已知抛物线 $\Gamma: y^2 = 2px\,(p>0)$ 的焦点 $F$ 到准线 $l$ 的距离为 $2$，
点 $D(p,0)$。过 $F$ 的直线 $l$ 交 $\Gamma$ 于 $A,B$ 两点，
过 $A,B$ 分别作 $l$ 的垂线，垂足分别为 $A_1,B_1$，
直线 $A_1D,B_1D$ 与直线 $AB$ 分别交于点 $M,N$。

\begin{enumerate}
\renewcommand{\labelenumii}{(\arabic{enumii})}

\item 求 $\Gamma$ 的方程；

\item 记 $M,N$ 的纵坐标分别为 $y_M,y_N$，当
$\dfrac{1}{y_M}+\dfrac{1}{y_N}=1$ 时，求直线 $AB$ 的斜率；

\item 设 $E$ 为 $x$ 轴上一点，记 $k_1,k_2$ 分别为直线 $ME,ND$ 的斜率，
若 $\dfrac{k_1}{k_2}$ 为定值，求点 $E$ 的坐标。
\end{enumerate}
【解答】
\paragraph{【答案】}

(1)\; $y^2=4x$

\quad (2)\; $-1$

\quad (3)\; $E\left(\dfrac12,0\right)$

\paragraph{【分析】}

(1)\; 由题意得到 $p=2$，即可求解；

(2)\; 设直线 $AB$ 的方程为 $x=my+1$，联立抛物线方程，
结合韦达定理即可求解；

(3)\; 由 (2) 结合两点斜率公式即可求解。

\paragraph{【详解】}

(1)\; 由题意知 $p=2$，所以抛物线方程为 $y^2=4x$。

\vspace{0.5em}

(2)\

由题意可设直线 $AB$ 的方程为 $x=my+1$，
设 $A(x_1,y_1)$，$B(x_2,y_2)$，
则 $A_1(-1,y_1)$，$B_1(-1,y_2)$，$D(2,0)$。

联立
$
\begin{cases}
y^2=4x,\\
x=my+1
\end{cases}
$
得
$
y^2-4my-4=0.
$

因此
$
y_1+y_2=4m,\qquad y_1y_2=-4.
$

所以直线 $A_1D$ 的方程为:
$
y=-\dfrac{y_1}{3}(x-2),
$
与直线 $AB$：$x=my+1$ 联立消去 $x$，

解得
$
y_M=\dfrac{y_1}{my_1+3},
\qquad
同理y_N=\dfrac{y_2}{my_2+3}.
$

所以
$
\frac{1}{y_M}+\frac{1}{y_N}
=\frac{my_1+3}{y_1}+\frac{my_2+3}{y_2}
=2m+\frac{3(y_1+y_2)}{y_1y_2}=-m=1.
$
所以m=-1.

所以直线 $AB$ 的斜率为
$
\dfrac{1}{m}=-1.
$
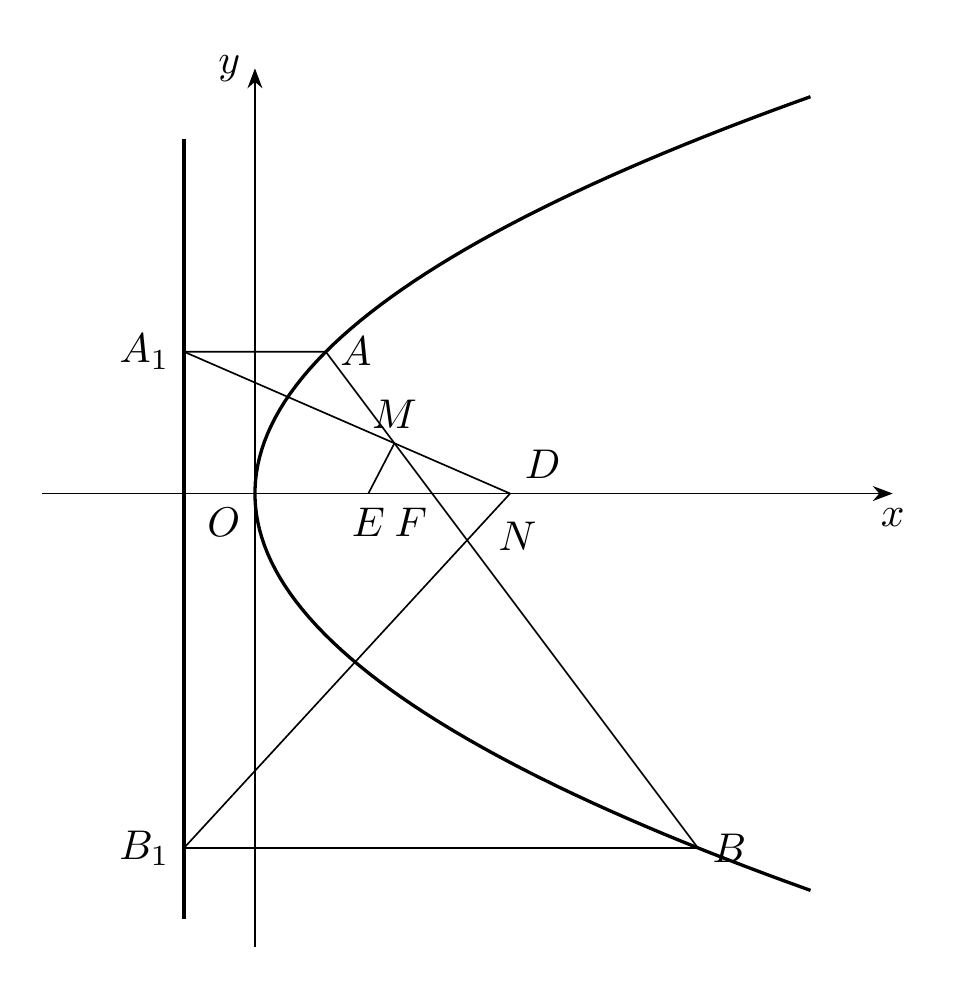